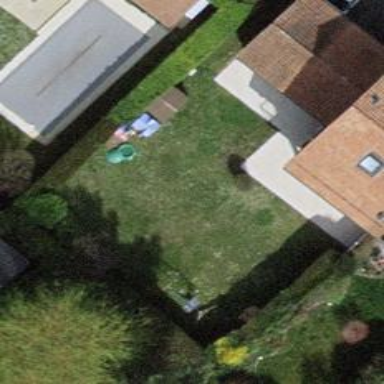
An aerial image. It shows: Garden surrounded by fence.